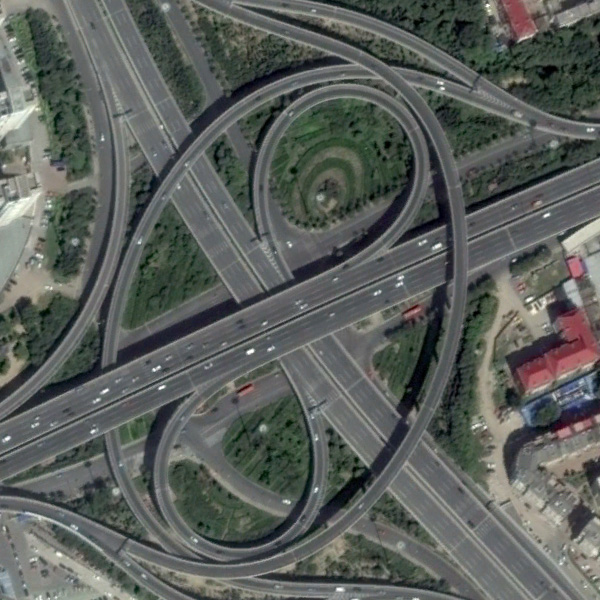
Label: Viaduct